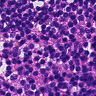
Metastatic tissue present: no